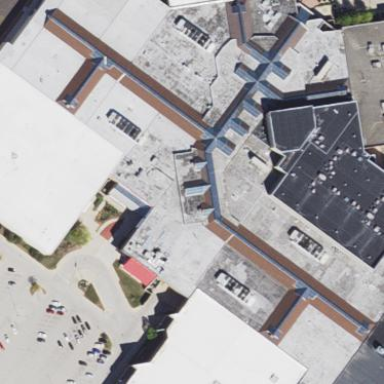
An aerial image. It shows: Retail building.